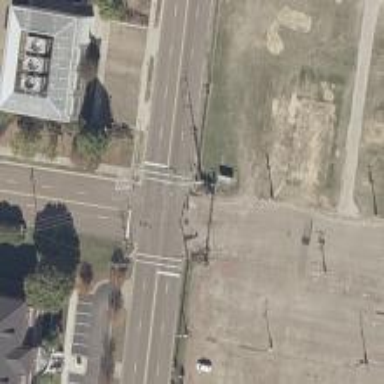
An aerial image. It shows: Power pole.